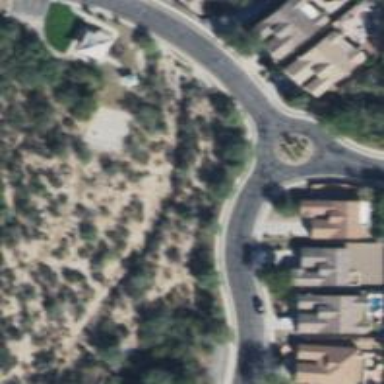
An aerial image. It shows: Residential road with separate sidewalk.